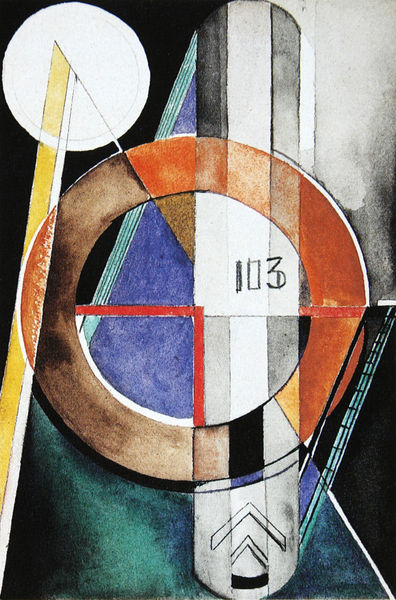
Titel: Ohne Titel (Entwurf für eine Raumkonstruktion)
Künstler: Konstantin Wjalow
Standort: Köln
Institution: Galerie Stolz
Schlagwörter: blau, komposition, grau, orange, schwarz, weiss, zeichen, rot, kreis, abstrakt, farben, fläche, farbe, linien, uhr, farbflächen, zahl, zeit, zeiger, konstruktivismus